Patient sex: M
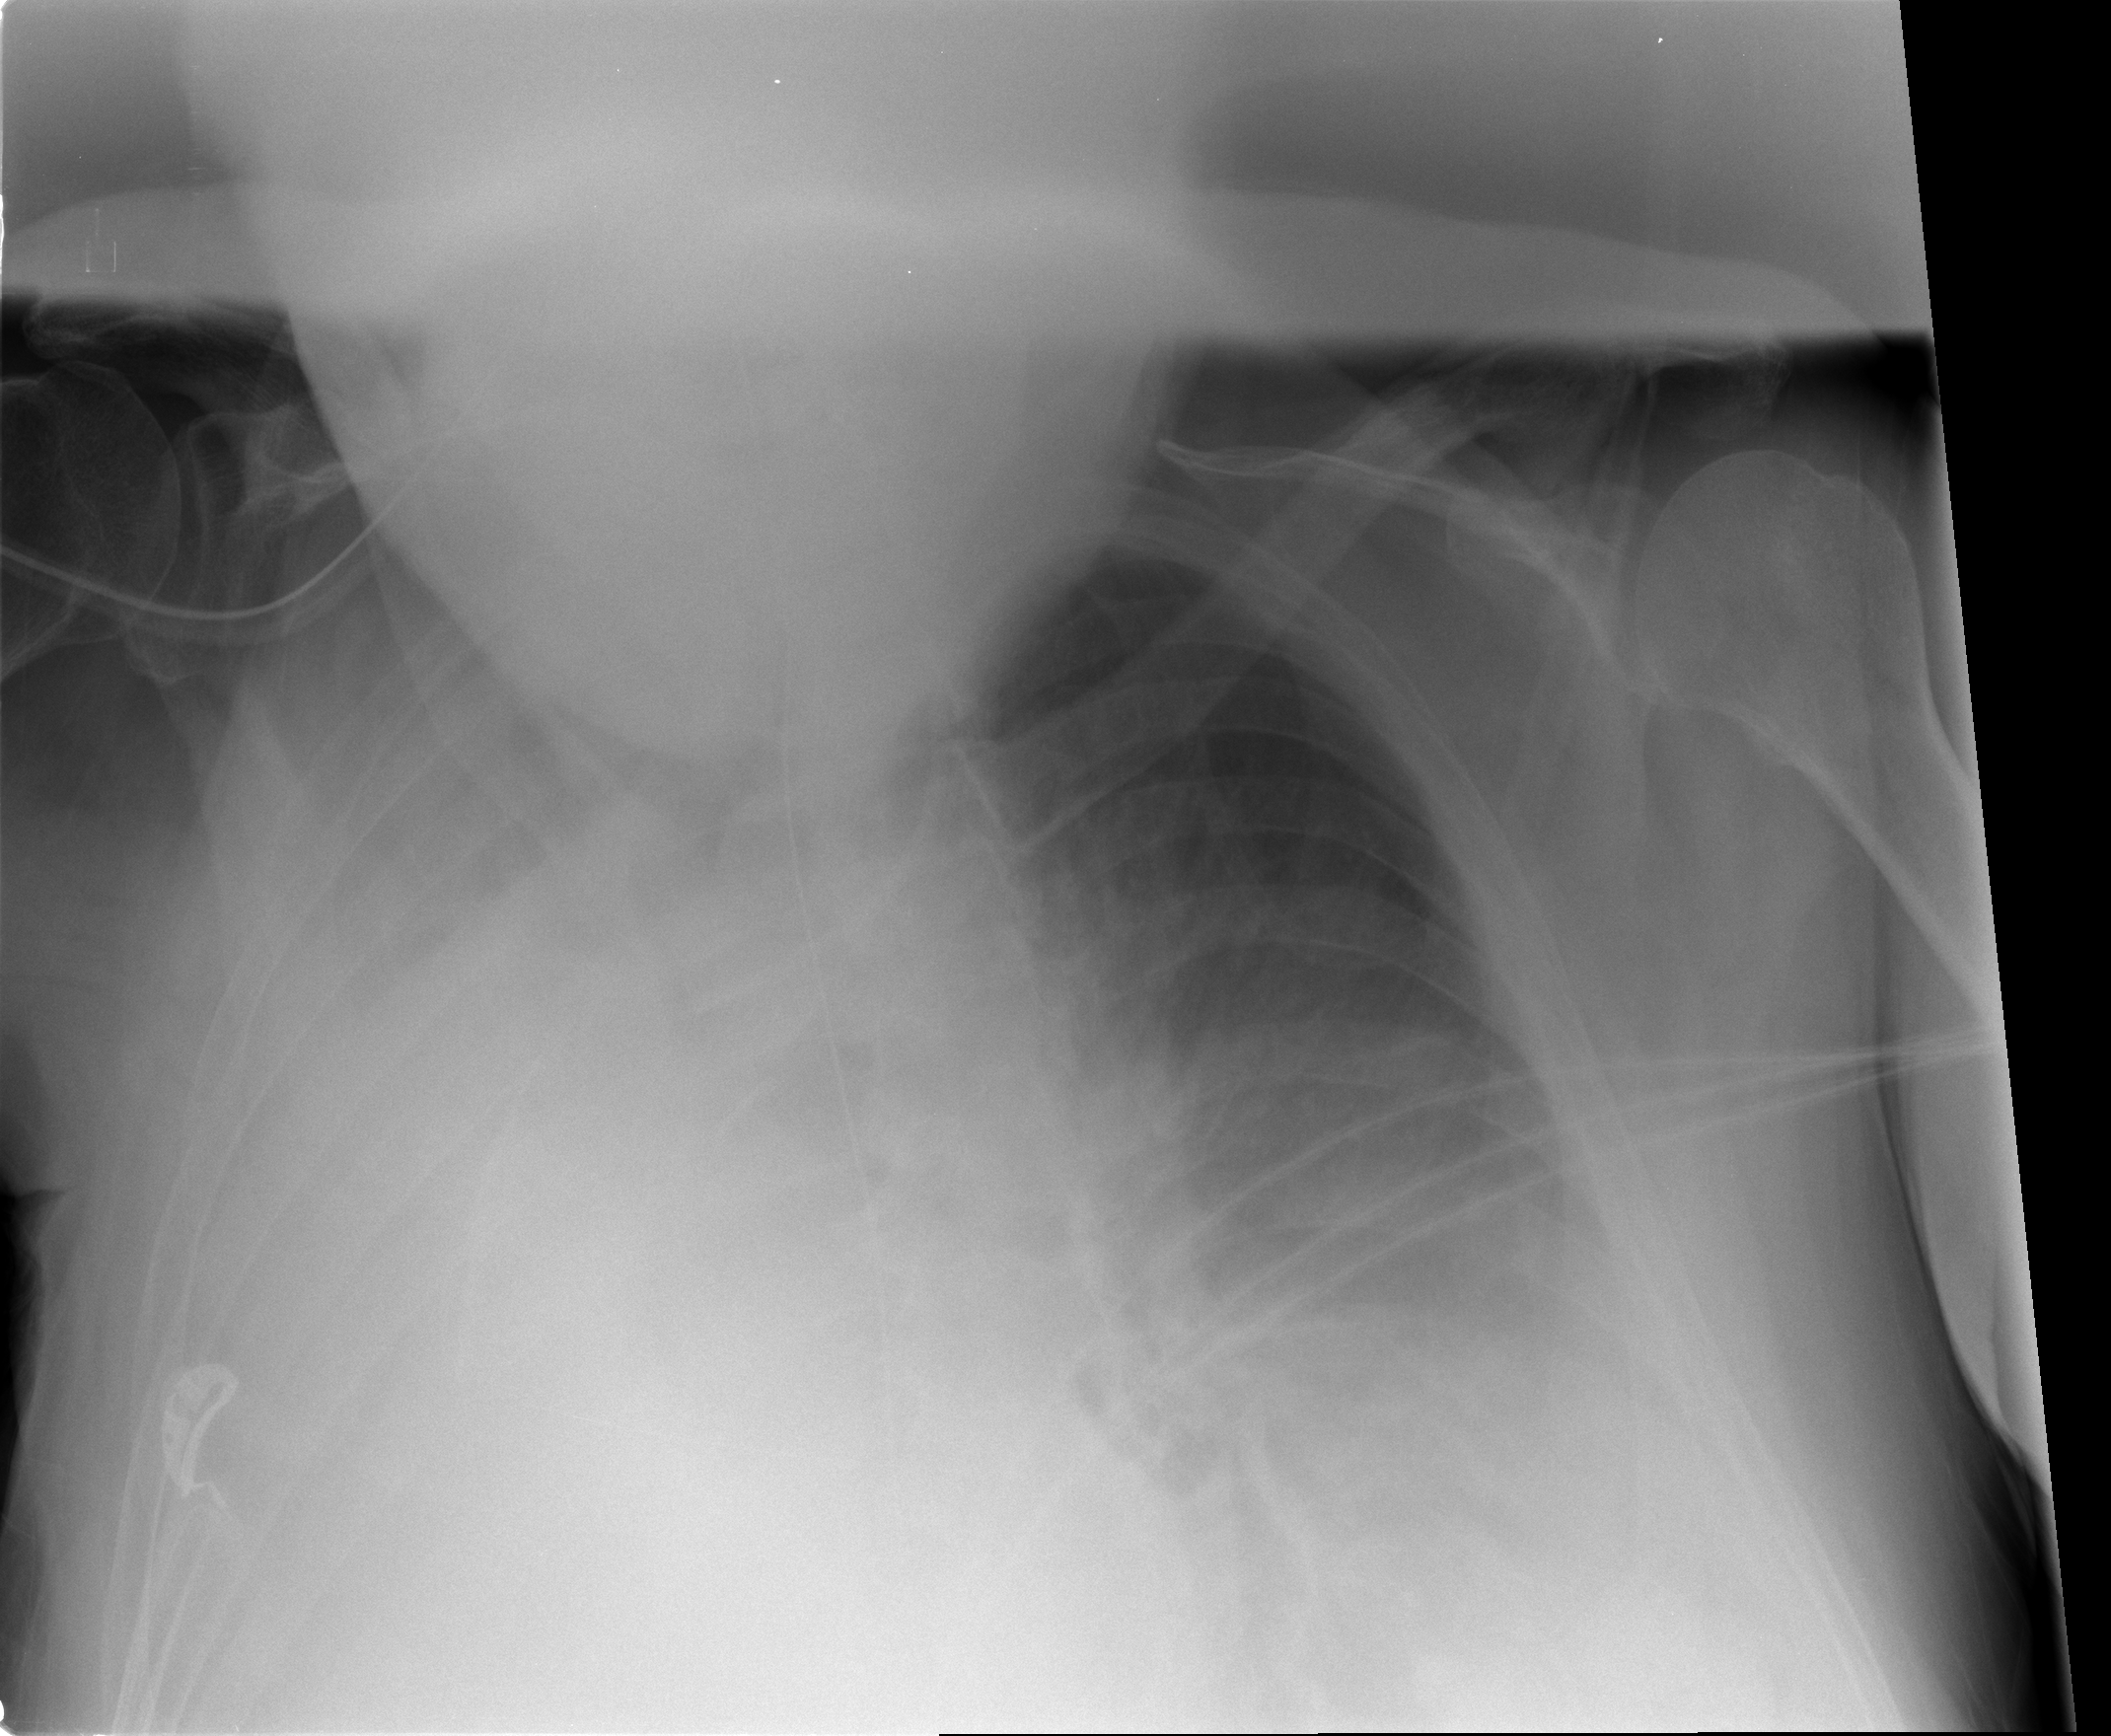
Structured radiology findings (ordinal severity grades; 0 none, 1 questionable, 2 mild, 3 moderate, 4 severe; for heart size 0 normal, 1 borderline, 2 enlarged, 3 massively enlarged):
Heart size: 0
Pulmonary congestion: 0
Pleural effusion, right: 4
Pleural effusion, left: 2
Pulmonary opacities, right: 0
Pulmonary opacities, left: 0
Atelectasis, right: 4
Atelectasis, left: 0